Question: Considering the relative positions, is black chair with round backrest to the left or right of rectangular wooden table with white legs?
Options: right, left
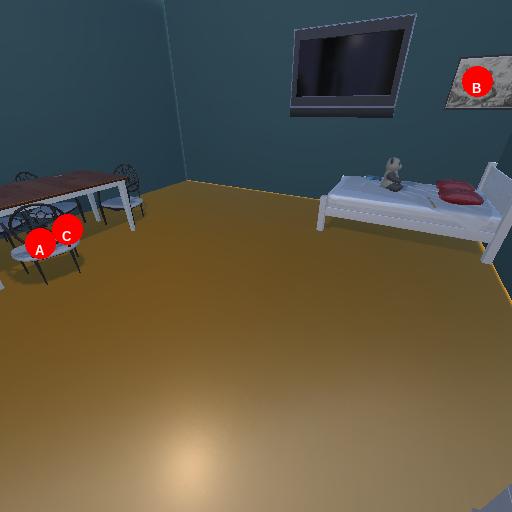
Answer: right